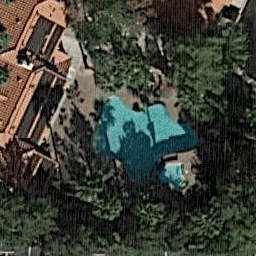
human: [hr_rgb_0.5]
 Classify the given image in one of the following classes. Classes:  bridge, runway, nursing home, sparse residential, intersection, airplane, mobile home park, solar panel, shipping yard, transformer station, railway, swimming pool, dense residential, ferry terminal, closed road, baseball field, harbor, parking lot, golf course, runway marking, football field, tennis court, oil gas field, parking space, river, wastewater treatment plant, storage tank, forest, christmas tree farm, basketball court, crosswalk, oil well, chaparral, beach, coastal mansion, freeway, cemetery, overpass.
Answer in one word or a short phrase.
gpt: swimming pool